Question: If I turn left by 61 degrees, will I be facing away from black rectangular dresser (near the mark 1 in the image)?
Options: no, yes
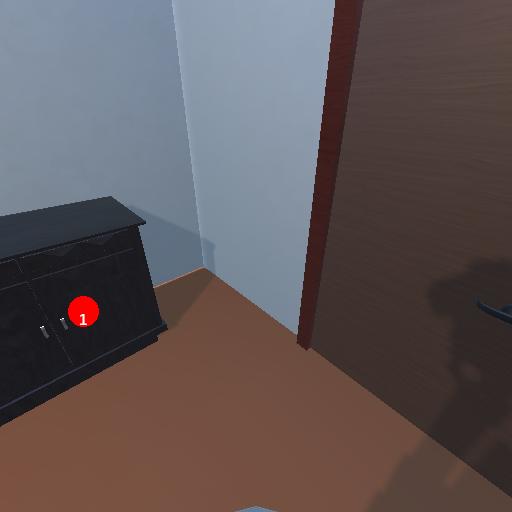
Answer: no